Field crop: maize
Growth stage: 2
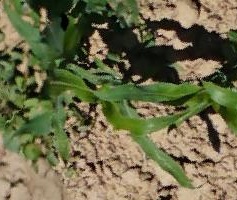
Species: maize